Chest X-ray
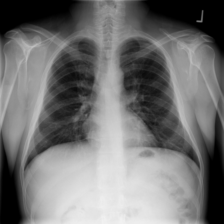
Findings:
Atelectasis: negative
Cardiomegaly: negative
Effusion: negative
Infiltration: negative
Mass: negative
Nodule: negative
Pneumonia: negative
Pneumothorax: negative
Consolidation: negative
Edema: negative
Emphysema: negative
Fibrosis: negative
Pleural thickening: negative
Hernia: negative